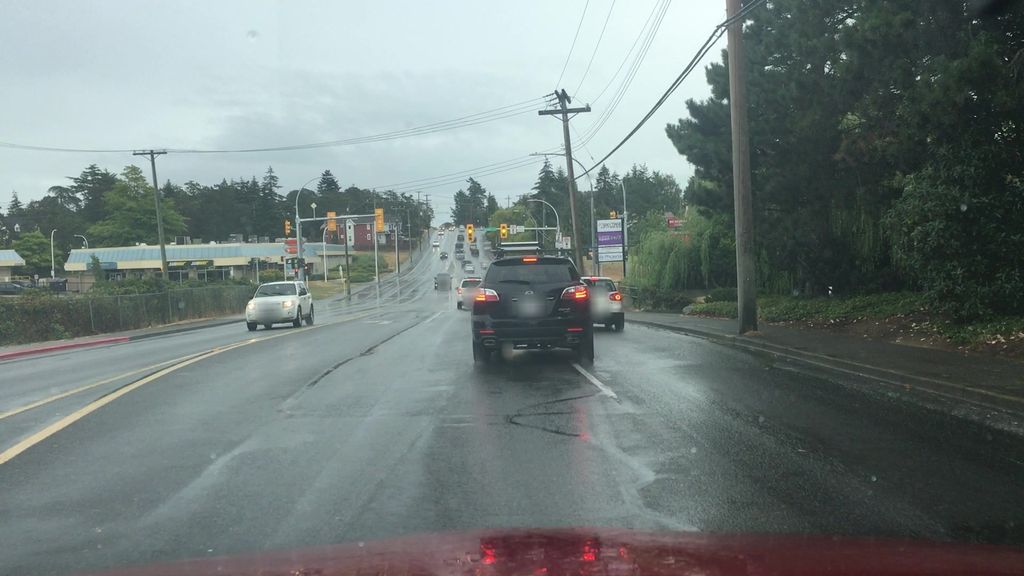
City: victoria